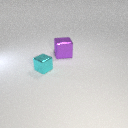
large purple metal cube behind small cyan metal cube